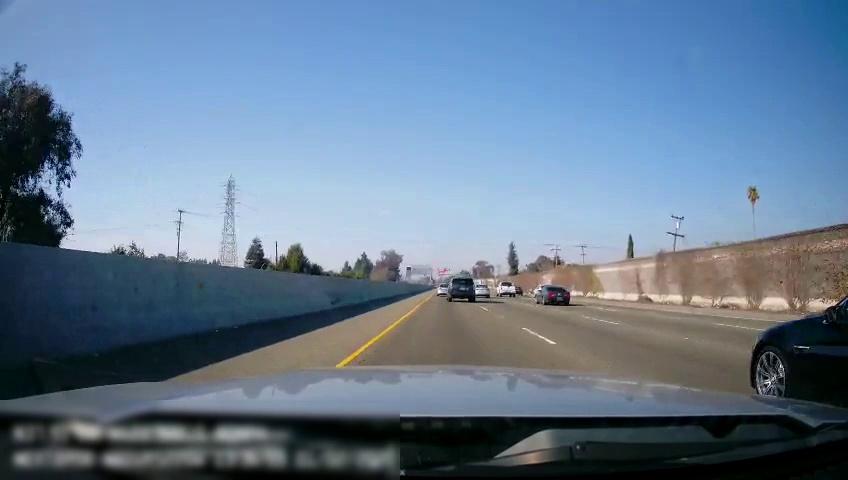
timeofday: Day
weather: Sunny
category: Drivable Space
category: Vehicles | SUV
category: Vehicles | Car
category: Vehicles | Car
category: Vehicles | Truck
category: Vehicles | SUV
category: Vehicles | Car
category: Vehicles | Car
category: Lanes | Current Lane
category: Lanes | Current Lane
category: Lanes | Alternate Lane
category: Lanes | Alternate Lane
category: Lanes | Alternate Lane
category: Traffic | Signs